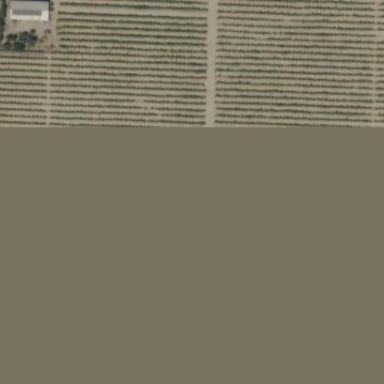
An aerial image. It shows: Beautiful vineyard in the countryside.